Question: We are currently working with plant phenology.
We built a linear mixed model for each species present in the study area.
We set Days From Snowmelt (The sum of days from snowmelt to the visit day along the summer) as the response variable while Mean phenology (mean phenology state for each plot ( there are 3 on each locality) is calculated by the mean phenological state from the 12 subplots into each plot is divided. from 1-6, the higher the number the more advanced the cycle). year and plot nested within the locality are set as random factors.
Once the model is built and revised, we want to predict the days from snowmelt for each species to achieve the phenological phases of interest, which happen to have a mean of 2, 3, 4, and 5. (corresponding to vegetative, flowering, fruit development and dispersion, respectively)
I have tried the function 'predict()' but I get no heterogeneity between phases for each species, the progression seems to be linear (as shown in the image file).
Could this be just because is a linear model so will it only give linear responses? Are there any other ways to get predictions from these kinds of models and show their CI?

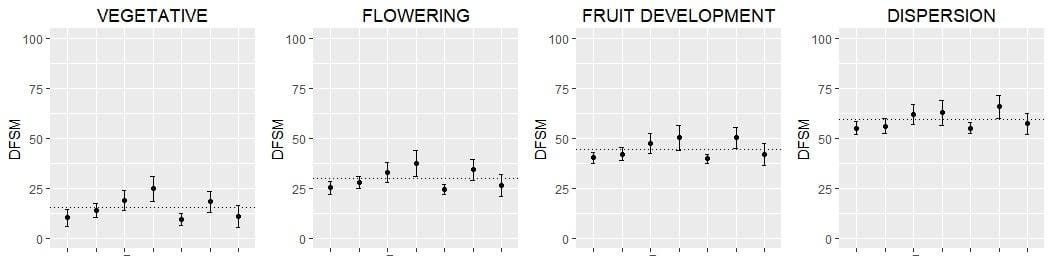
Answer: > How can i get predictions with CI from lmerTest models?
I think you probably mean intervals. You can use the 'predictInterval' function in the 'merTools' package. For example:
'''
library(lmerTest); library(merTools)
fm1 <- lmer(Reaction ~ Days + (Days|Subject), data = sleepstudy)
head(predictInterval(fm1, level = 0.95, seed = 123, n.sims = 100))
'''
> Could this be just because is a linear model so will it only give linear responses?
Yes ! If you fit a linear model, then the predictions will be linear. Of course, you can model nonlinearity with a linear model in several ways including transformation(s), nonlinear terms (the model is still linear in the parameters) and splines.